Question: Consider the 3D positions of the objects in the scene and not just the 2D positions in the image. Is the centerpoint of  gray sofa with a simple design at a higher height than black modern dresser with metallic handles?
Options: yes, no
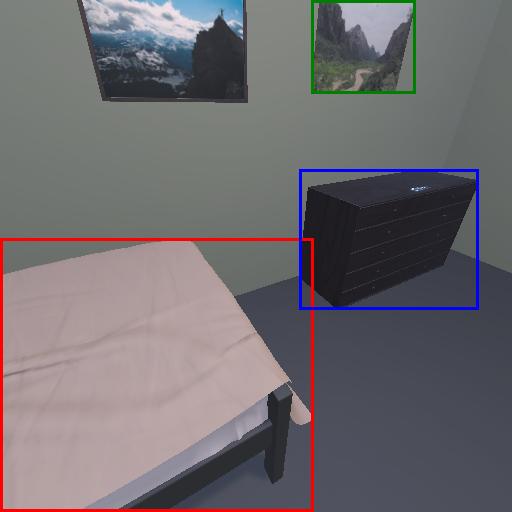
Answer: yes